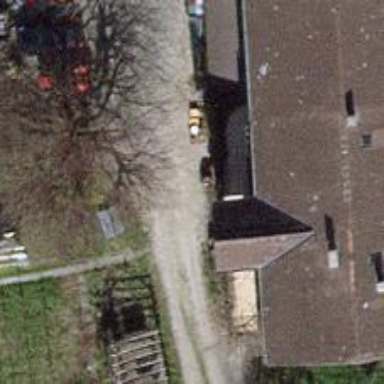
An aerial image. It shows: Farm shop.